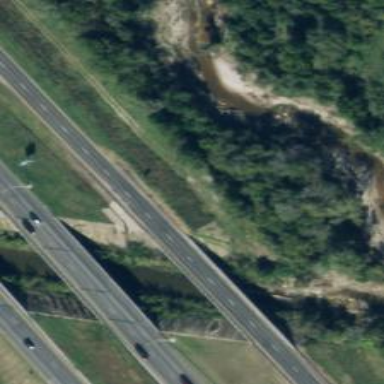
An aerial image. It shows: Secondary road with frontage road and bridge.